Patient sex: M
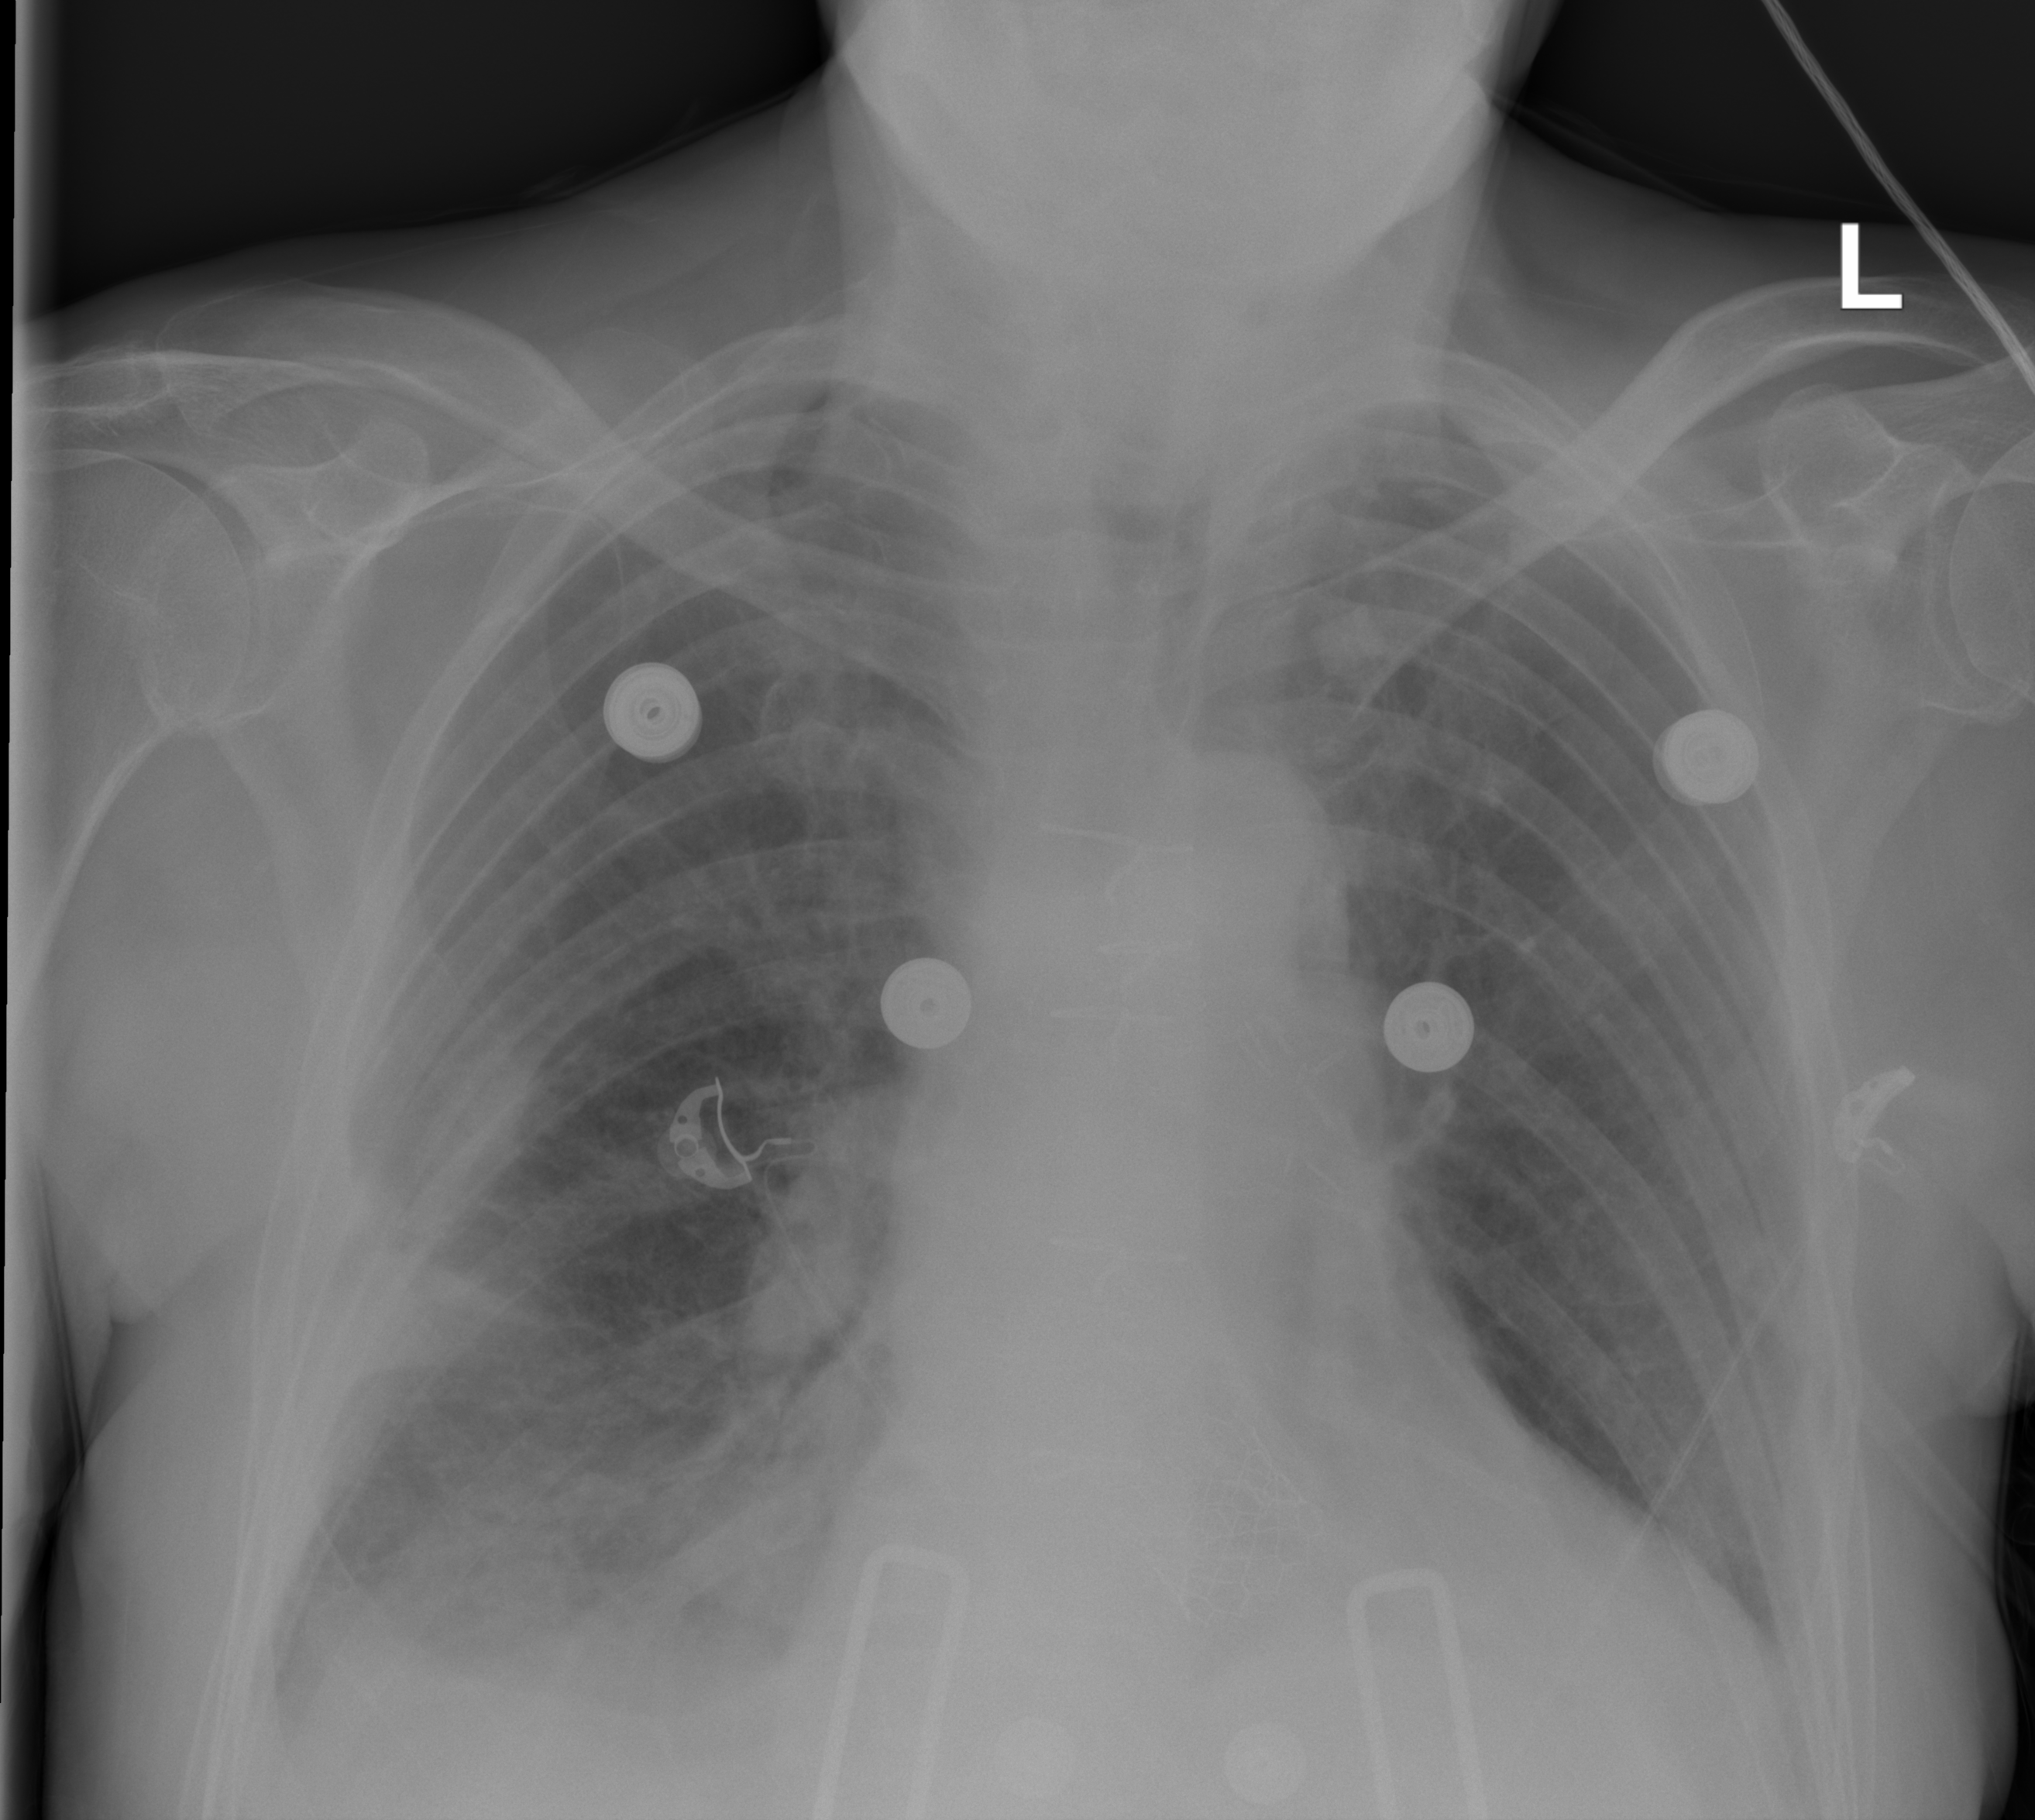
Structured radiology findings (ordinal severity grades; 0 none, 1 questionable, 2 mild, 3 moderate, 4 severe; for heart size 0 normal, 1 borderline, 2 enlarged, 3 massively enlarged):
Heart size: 2
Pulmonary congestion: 0
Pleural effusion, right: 2
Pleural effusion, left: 2
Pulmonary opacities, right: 2
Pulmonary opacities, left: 0
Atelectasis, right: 2
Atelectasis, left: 0